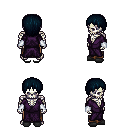
a pixel art fantasy rpg character, male body template, skeleton, purple robe, robe skirt, raven plain hairstyle, white cloth bracers, gray slippers, four views (front, back, left, right), 2x2 character sprite sheet, small pixel art, hard edges, no anti-aliasing